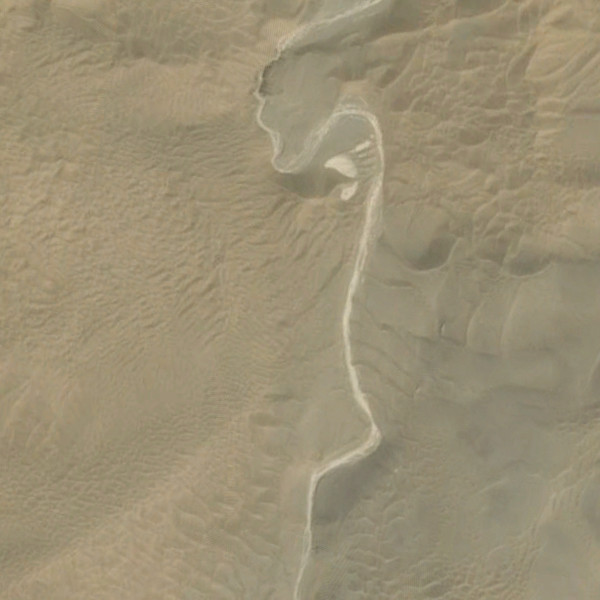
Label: Desert